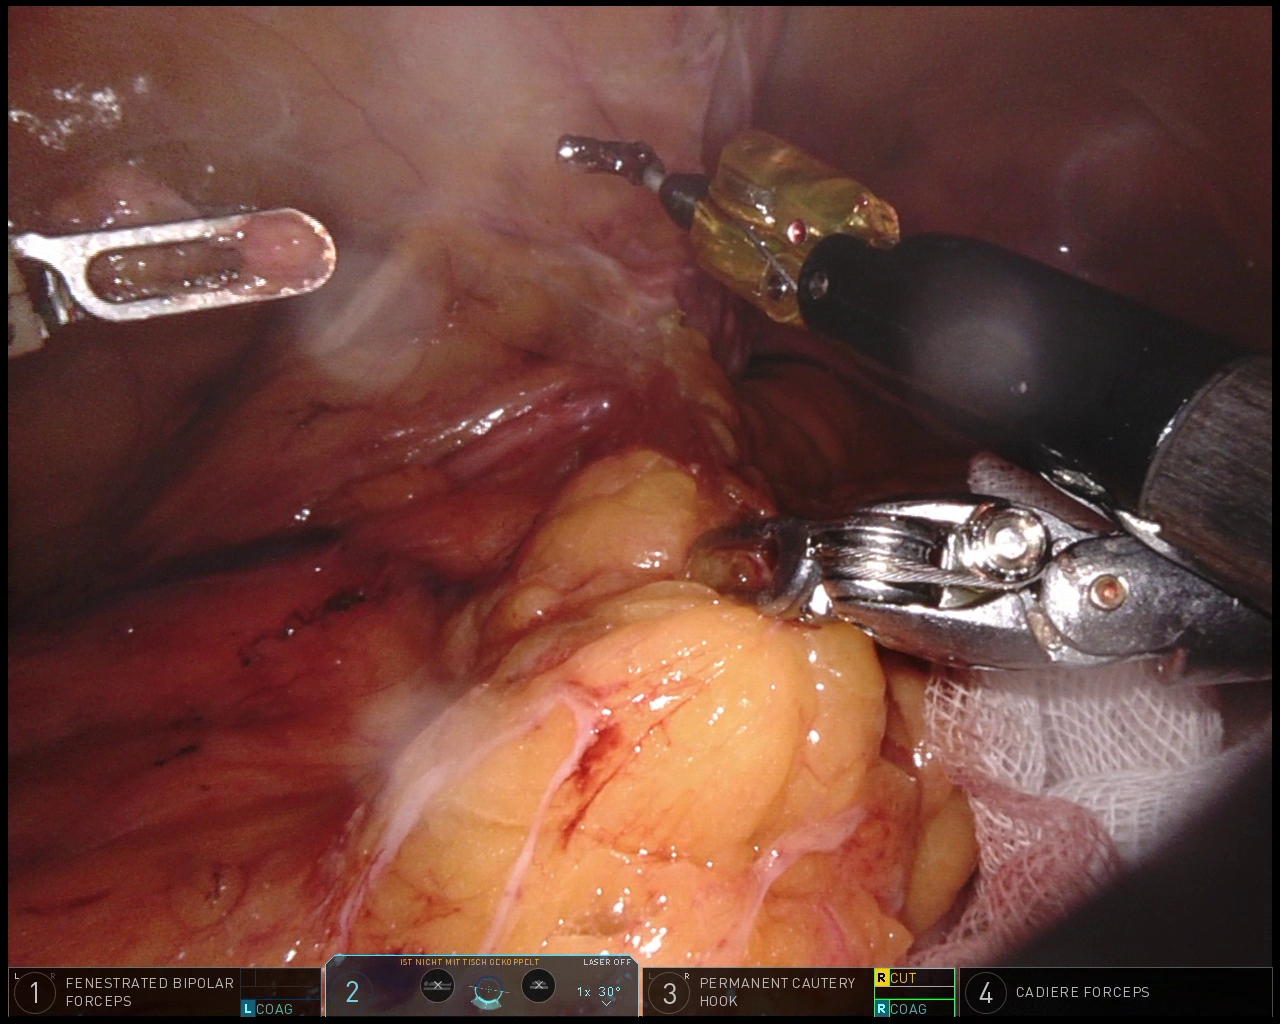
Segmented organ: ureter
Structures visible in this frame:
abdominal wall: yes
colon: no
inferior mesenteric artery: no
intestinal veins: no
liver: no
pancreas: no
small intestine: no
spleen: no
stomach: no
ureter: yes
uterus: no
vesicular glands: no